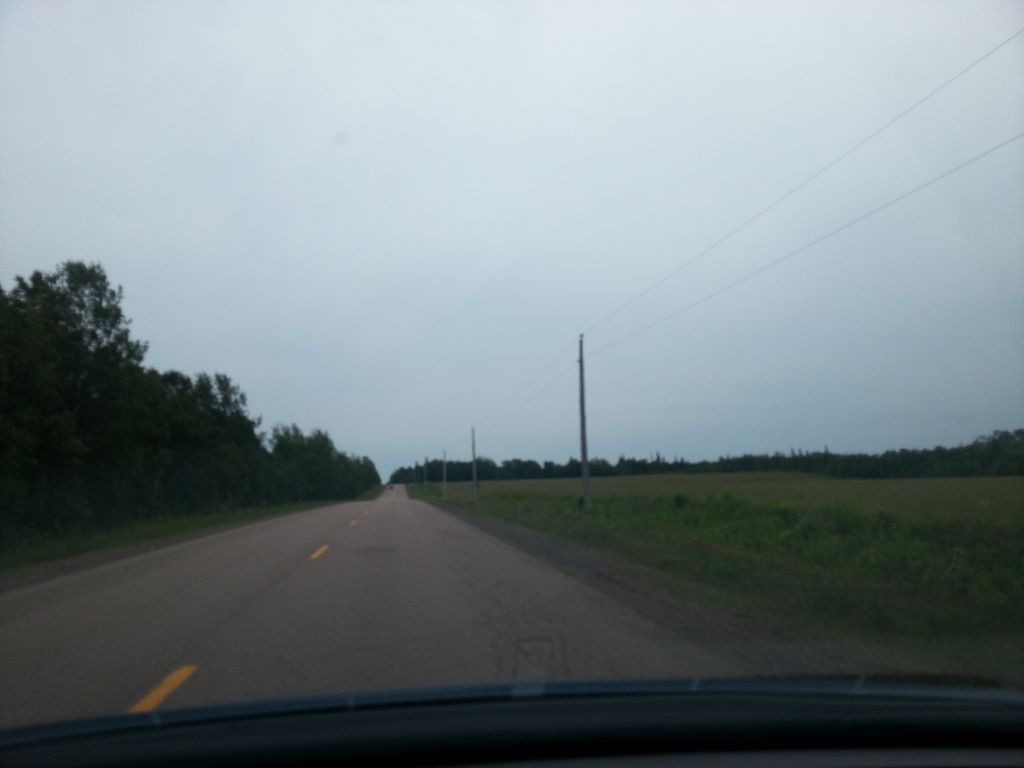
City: charlottetown